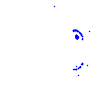
Particle: pion